Field crop: maize
Growth stage: 2
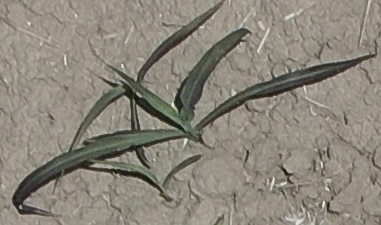
Species: sorghum